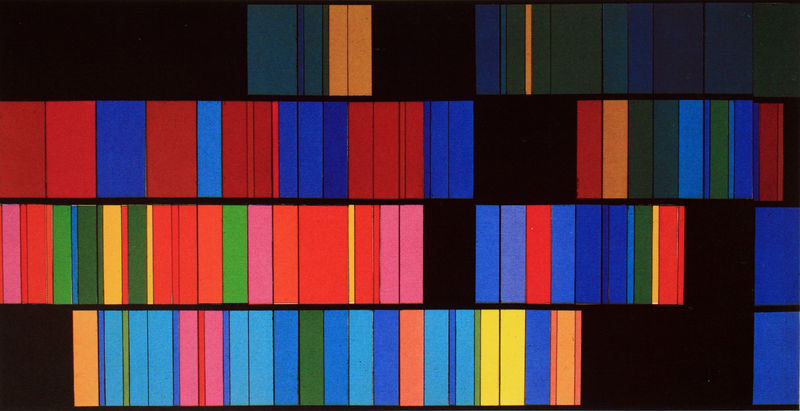
Titel: Visualisazione cromatica: J.S. Bach contrapunto n.2 dall'arte della fuga, Chromatische Visualisierung: J.S.Bach Kontrapunkt No.2 aus Kunst der Fuge
Künstler: Luigi Veronesi
Standort: Mailand
Institution: Im Besitz des Künstlers
Schlagwörter: blau, dunkel, gemälde, gelb, grün, komposition, ocker, braun, bunt, hell, orange, schwarz, türkis, rot, beige, muster, felder, gold, rosa, hellblau, abstrakt, farben, flächen, farbe, violett, linien, dunkelblau, schmal, streifen, bronze, collage, rechtecke, pink, reihe, kollage, reihen, serie, breit, primärfarben, farbenpalette, blöcke, nichtfarben, prismen, abstände, hardedge, seriell, farbstreifen, geoemtrisch, sekundäsrfarben, tertiärfarben